Question: Count the number of objects in the diagram.
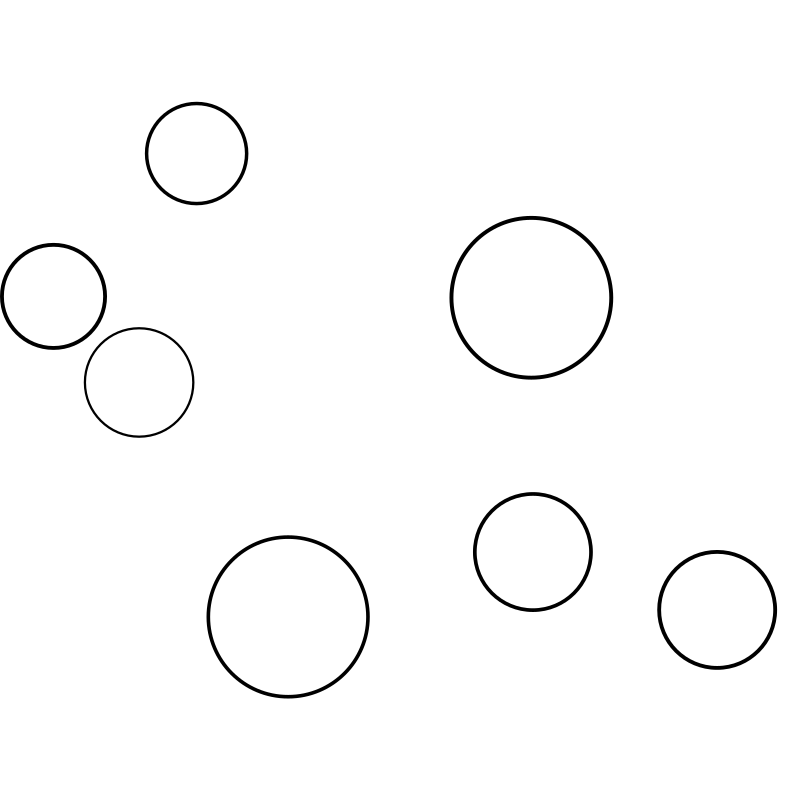
Answer: 7